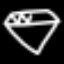
Label: diamond